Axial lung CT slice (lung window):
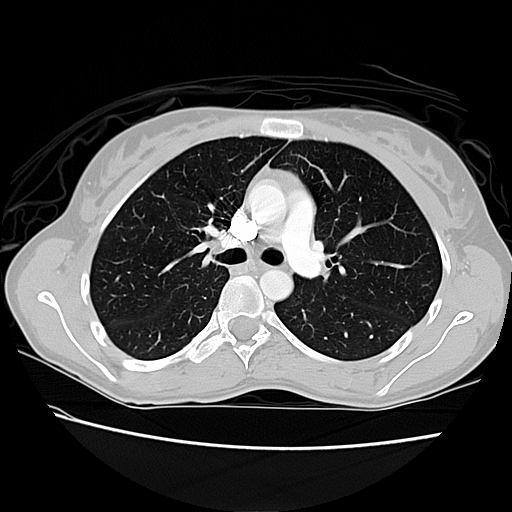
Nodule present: no